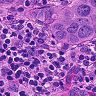
Metastatic tissue present: yes